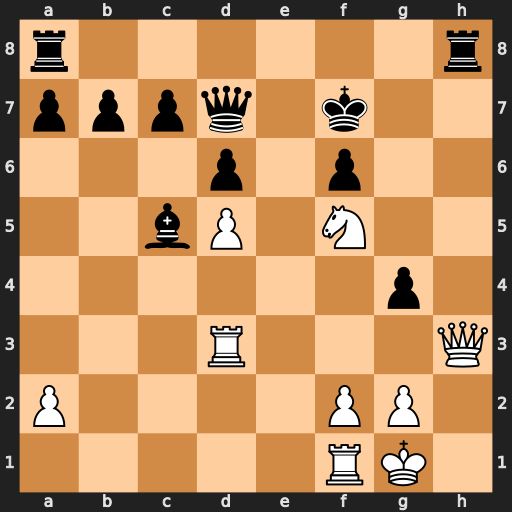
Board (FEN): r6r/pppq1k2/3p1p2/2bP1N2/6p1/3R3Q/P4PP1/5RK1
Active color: w
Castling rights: -
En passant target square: -
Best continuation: Qxg4 Rag8 Nh6+